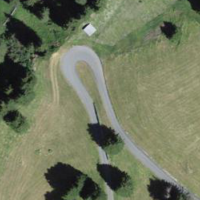
EUNIS habitat code: 23
Species observed at this site:
Cupido minimus